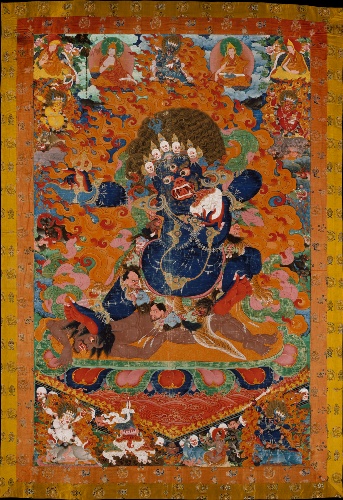
Date: early 18th century
Object type: Tangka
Classification: Paintings
Medium: Distemper on cloth
Culture: Tibet
Dimensions: Image: 72 1/2 × 46 5/8 in. (184.2 × 118.4 cm)
Mount (from yellow brodcade outer edge to yellow brocade outer edge): 83 in. × 57 3/4 in. (210.8 × 146.7 cm)
Overall with mounting (edge to edge, blue outer mounting fabric): 99 1/2 in. × 69 1/8 in. (252.7 × 175.6 cm)
Department: Asian Art
Credit line: Purchase, Florance Waterbury Bequest, 1969
Accession year: 1969
Repository: Metropolitan Museum of Art, New York, NY
Tags: Buddhism|Men|Skulls|Deities